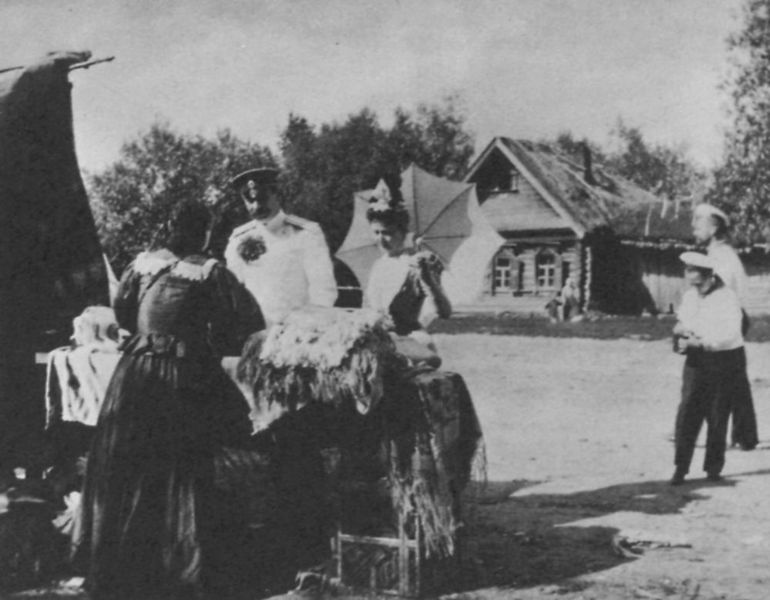
Titel: Sommer auf Archangelskoje, Spaziergang durch das Dorf
Künstler: Russischer Photograph
Schlagwörter: dunkel, gruppe, himmel, schatten, bäume, frauen, femmes, fenster, frau, hell, holz, hut, kleid, kleider, licht, männer, rücken, schwarz, strasse, tisch, weiss, dach, dame, haus, rasen, schirm, sonnenschirm, weg, gesellschaft, rock, mütze, schnurrbart, kragen, spitze, feld, häuser, hütte, sonne, land, stoff, stoffe, familie, paar, spitzen, arbeit, genre, kinder, fell, fassade, hosen, heu, russland, weizen, dorf, dächer, bauernhof, hof, markt, platz, homme, junge, foto, fotografie, photographie, verkauf, schwarz-weiss, blanc, noir, uniform, uniformen, soldat, matrose, stand, verkaufsstand, offizier, armee, matrosenanzug, photo, maison, felle, landhaus, matrosen, marine, femme, fenetre, verkaufen, lumière, ombre, fotographie, arbre, soleil, contraste, holzhaus, robe, blockhaus, ferme, koffer, russisch, campagne, champ, broderie, couple, eid, arbres, travail, chemin, histoire, soldats, blockhütte, table, noir et blanc, hommes, officier, vacances, marche, marin, studio nadar, militaire, russie, beret, blanc-noir, cadet, capitaine, casquette, casuqette, champs, charrette, chaume, ete, etoffe, famille, gents, hutte, juhhiuyhiyiyy, képi, marchée, markstand, matrone, ombrelle, parapluie, parasol, parasoleil, passé, personage, photgraphie, photogrphie, quiétude, tente, tsar, vendeur, vendeuse, vendre, vente